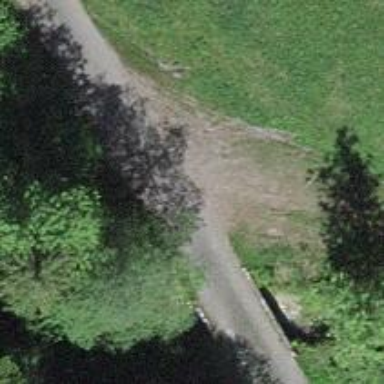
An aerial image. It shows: Track road on bridge with grade 1 track type.